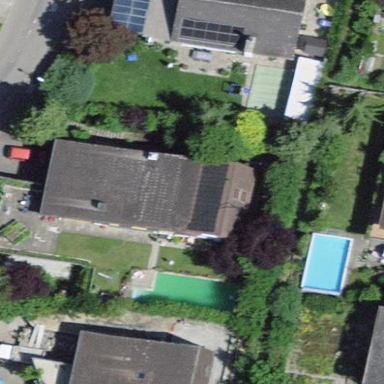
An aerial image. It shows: Residential building.